Question: I'm new to Eclipse. I'm using Eclipse Kepler to create Maven project, everything works fine except when i'm working with pom.xml the content assistant doesn't give me auto complete just like Netbeans does. Below is the screenshot from Netbeans

My question is can Eclipse be like that in term of gives me auto complete on pom.xml?
Do i need plugin for it?
thank you
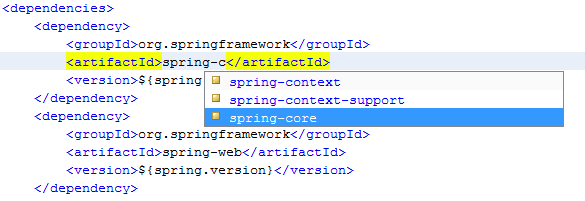
Answer: There are basically 2 ways for doing that:
1. Refer to the XML's DTD/XSD in its header, so the simple Eclipse XML editor can help you in a minimal way (e.g., check well-formedness, offers Ctrl+Space assist, etc.).
2. A better option is to install m2e which is the official Eclipse Maven integration plug-in. It should be available through the Install new software... menu item by default, just search for it. It has quite a heavy support for Maven projects (specific editors, repo browsers, it does update the project configuration automatically, helps you select the dependencies, hanldes multi-module projects, makes easier to import Maven-based projects, etc.)